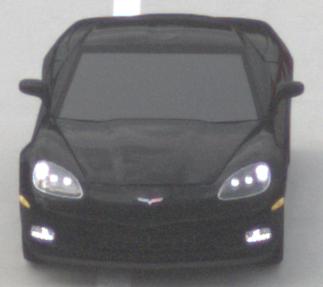
Make: Chevrolet
Model: Corvette Coupé
Detailed model: Corvette (C6) Coupé
Model produced from: 2005/02
Model produced until: 2008/03
Doors: 3
Color: black
Road condition: dry road
Daytime: morning or afternoon
Contrast: low contrast